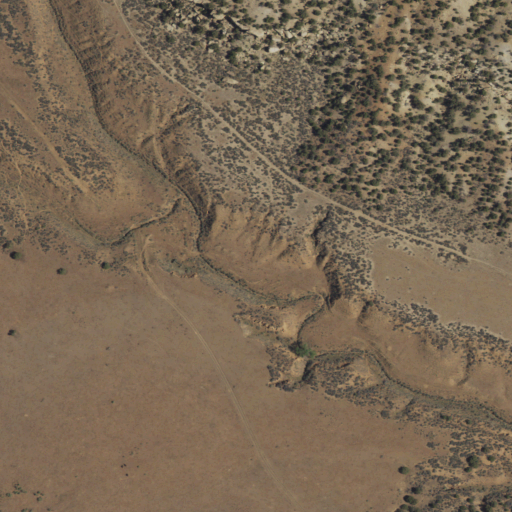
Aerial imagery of valley in New Mexico named Horse Canyon containing only shrub